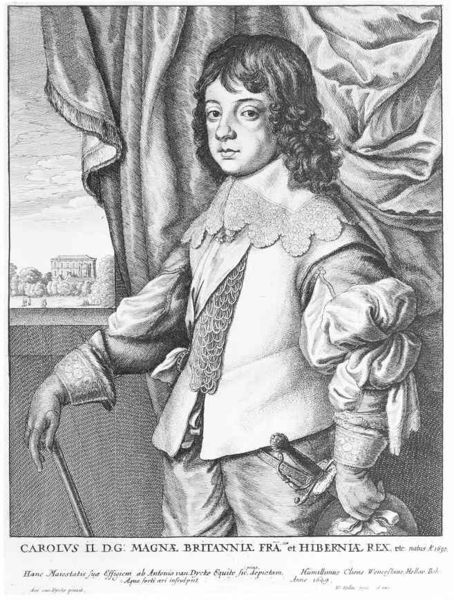
Titel: Charles II. (Kniestück)
Künstler: Wenzel Hollar
Standort: Karlsruhe
Institution: Staatliche Kunsthalle Karlsruhe
Schlagwörter: landschaft, hintergrund, barock, porträt, halbfigur, graphik, curtain, hat, king, palace, sword, white, window, black, collar, face, gray, hair, lace, portrait, print, kniestück, druckgrafik, hand, jüngling, clouds, man, sky, building, head, house, distance, horizon, boy, child, eyes, helmet, prince, sash, uniform, garden, drawing, kupferstich, black and white, gaze, french, cravat, curls, writing, drape, drapery, person, clothes, neck, vest, britain, engraving, england, english, fingers, gloves, rich, stick, kid, latin, text, sleeves, rapier, weapon, knife, cuffs, ruler, locken, falten, curly, great britain, charles, courtain, handle, gauntlet, hilt, carolus, carolvs, carol ii, carlos, blacck, honrable, sach, charles ii, old fashoined, carolus ii, dubloon, calovs, carlovs